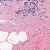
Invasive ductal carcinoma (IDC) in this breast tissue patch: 0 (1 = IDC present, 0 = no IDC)